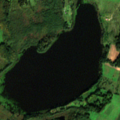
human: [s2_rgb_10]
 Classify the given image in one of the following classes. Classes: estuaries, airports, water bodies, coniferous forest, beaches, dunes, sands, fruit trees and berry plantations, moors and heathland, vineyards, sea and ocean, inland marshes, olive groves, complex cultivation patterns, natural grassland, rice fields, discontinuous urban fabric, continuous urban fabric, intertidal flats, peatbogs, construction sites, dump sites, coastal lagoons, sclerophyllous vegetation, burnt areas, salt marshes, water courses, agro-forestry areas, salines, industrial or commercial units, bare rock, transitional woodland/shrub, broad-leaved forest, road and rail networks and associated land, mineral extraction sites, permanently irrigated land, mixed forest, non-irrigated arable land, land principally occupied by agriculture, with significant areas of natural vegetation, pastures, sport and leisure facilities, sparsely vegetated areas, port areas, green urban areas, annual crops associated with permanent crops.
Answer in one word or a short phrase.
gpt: pastures, complex cultivation patterns, land principally occupied by agriculture, with significant areas of natural vegetation, broad-leaved forest, mixed forest, transitional woodland/shrub, inland marshes, water bodies